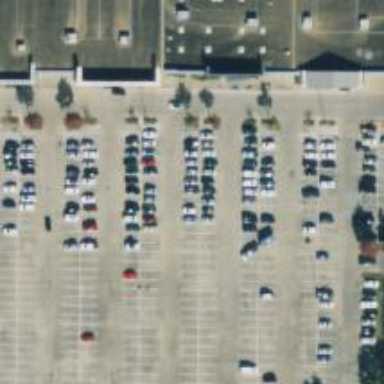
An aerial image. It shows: Parking space.